Question: Ok, This should be basic, and I have used servlets many times before via eclipse and weblogic and no problems. However with Tomcat 6 I am having issue with Servlet mapping.
web.xml:
'''
<web-app xmlns="http://java.sun.com/xml/ns/javaee"
xmlns:xsi="http://www.w3.org/2001/XMLSchema-instance"
xsi:schemaLocation="http://java.sun.com/xml/ns/javaee http://java.sun.com/xml/ns/javaee/web-app_2_5.xsd"
version="2.5">
<description>
Servlet and JSP Examples.
</description>
<display-name>Servlet and JSP Examples</display-name>
<servlet>
<servlet-name>HelloWorldExample</servlet-name>
<servlet-class>HelloWorldExample</servlet-class>
</servlet>
<servlet-mapping>
<servlet-name>HelloWorldExample</servlet-name>
<url-pattern>/HelloWorldExample</url-pattern>
</servlet-mapping>
</web-app>
'''
My web.xml is located in my WEB-INF folder, my servlet HelloWorldExample.class is located in WEB-INF/classes/
They are all located in tomcat/webapps/ch1/
As far as I can see it is all ok, however after hours of trial and error and multiple restarts i am still getting:
> type Status reportmessage /ch1/HelloWorldExampledescription The requested resource is not available.
'''
http://localhost:8080/ch1/HelloWorldExample
'''
screen shot of directory structure

If someone could point out where I am making an error I would be eternally grateful :)
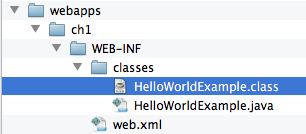
Answer: You should <URL> and deploy it on Tomcat, then it will automatically go on the right place. Also, pay attention on this part of your web.xml:
'''
<servlet>
<servlet-name>HelloWorldExample</servlet-name>
<servlet-class>HelloWorldExample</servlet-class>
</servlet>
'''
Servlet-class needs to be fully qualified class name, that is: (ignore if you are using default package, which is a bad practice generally). When you deal with this problem, I would suggest that you install Tomcat 7 and take advantage of Servlet 3.0 benefits, i.e. get rid of web.xml configuration and use servlet annotations. More info:
- <URL>